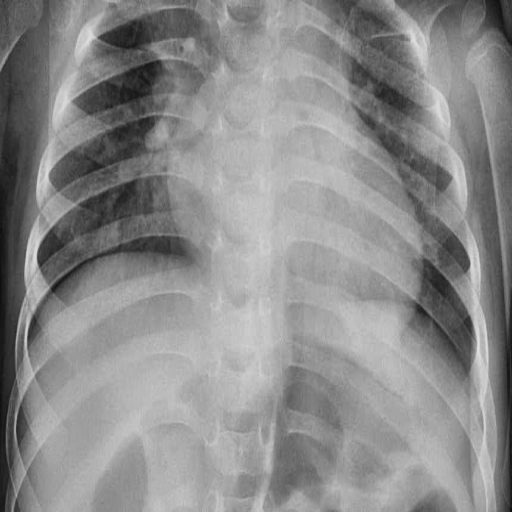
Finding: PNEUMONIA